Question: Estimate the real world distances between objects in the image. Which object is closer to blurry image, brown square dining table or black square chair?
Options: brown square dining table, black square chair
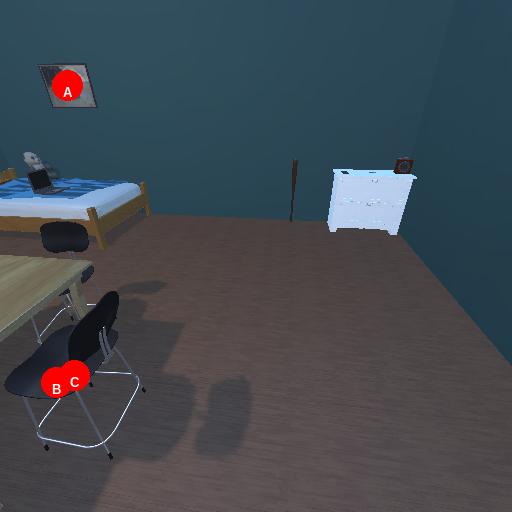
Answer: brown square dining table